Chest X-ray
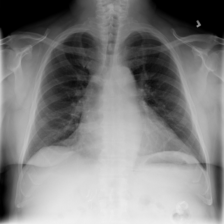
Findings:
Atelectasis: negative
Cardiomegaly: negative
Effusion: negative
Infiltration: negative
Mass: negative
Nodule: negative
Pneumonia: negative
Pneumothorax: negative
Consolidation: negative
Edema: negative
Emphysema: negative
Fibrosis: negative
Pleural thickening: negative
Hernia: negative